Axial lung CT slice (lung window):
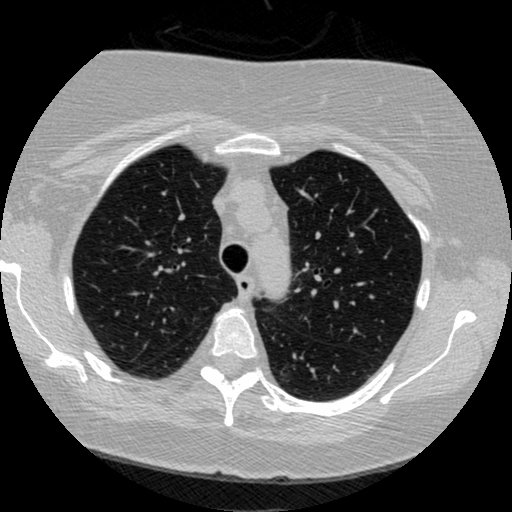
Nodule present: no